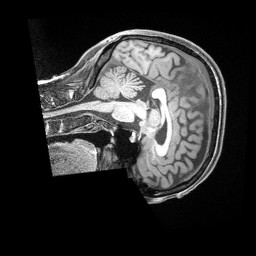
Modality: T1w
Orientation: sagittal
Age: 35
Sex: female
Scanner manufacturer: siemens
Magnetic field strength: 3 T
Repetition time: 2 s
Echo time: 0.00211 s